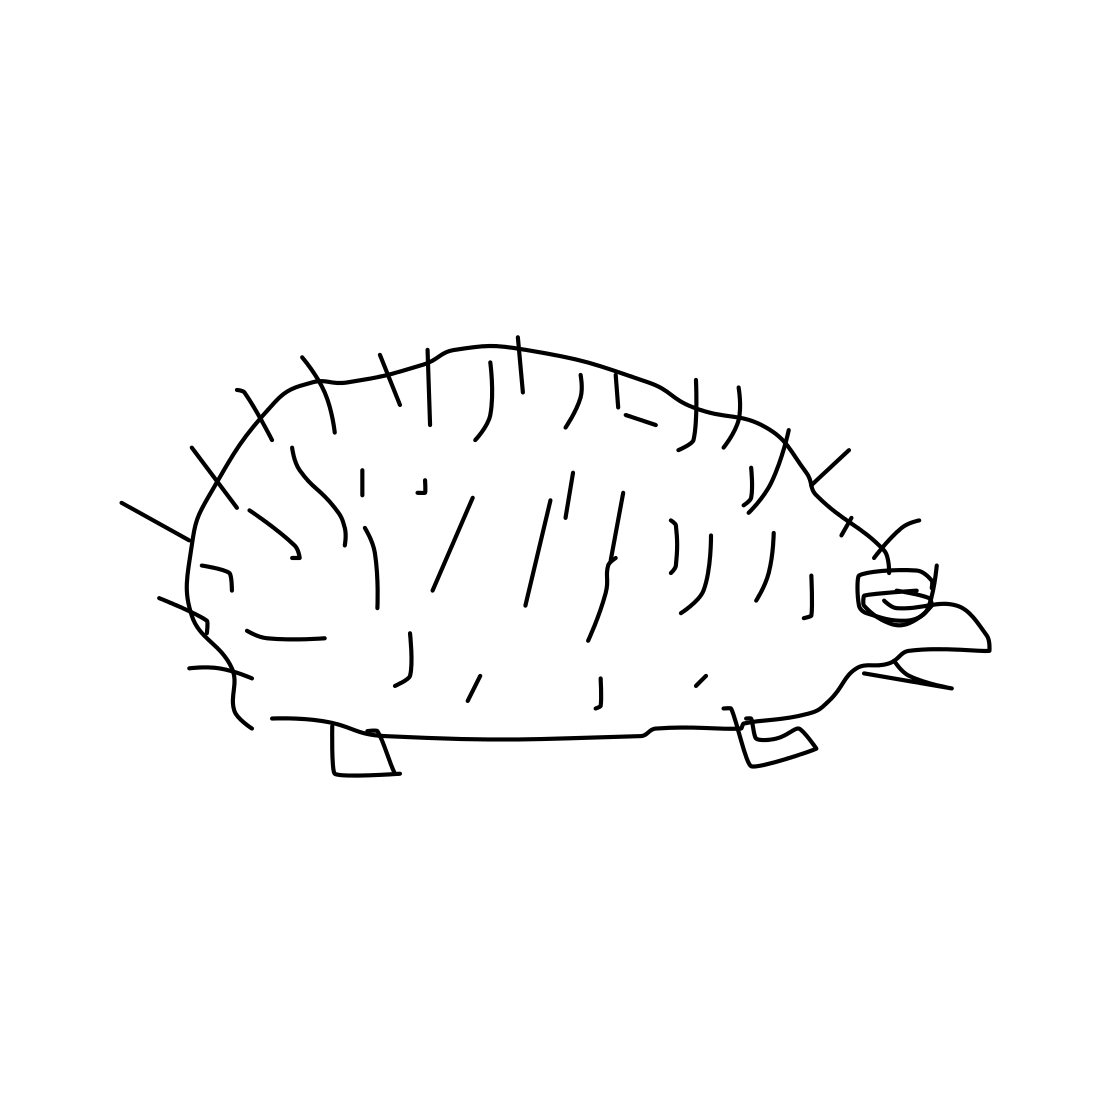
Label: hedgehog